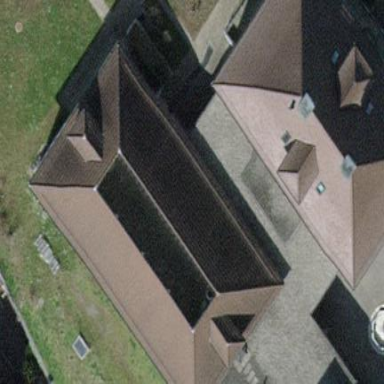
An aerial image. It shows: School building with school amenities.